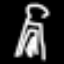
Label: The Eiffel Tower